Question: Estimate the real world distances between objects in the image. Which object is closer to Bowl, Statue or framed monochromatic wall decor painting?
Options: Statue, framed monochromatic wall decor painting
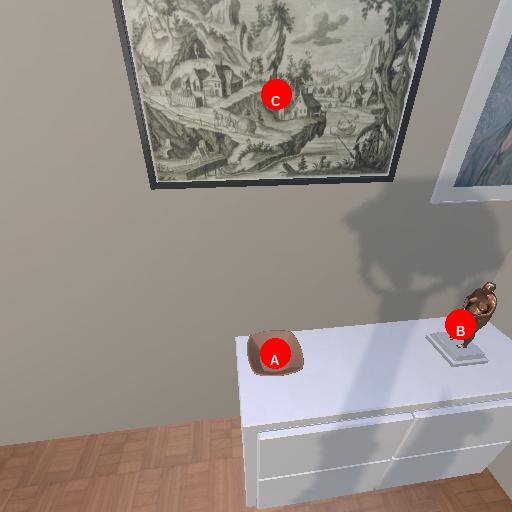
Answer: Statue